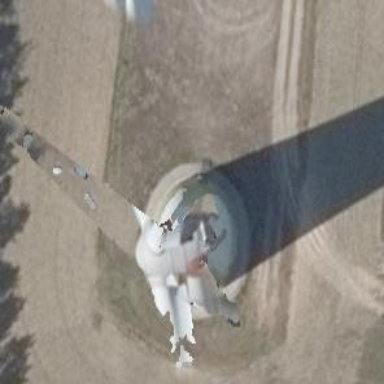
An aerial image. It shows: Wind turbine generator harnessing power from the wind.